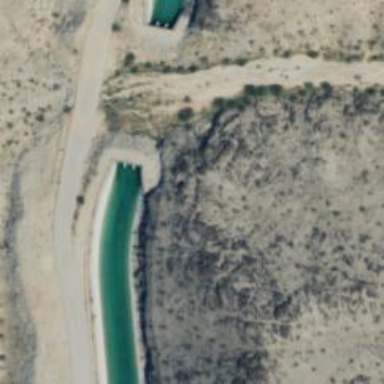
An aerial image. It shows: Canal tunnel known as culvert. It is type of water feature.